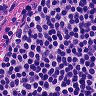
Metastatic tissue present: no